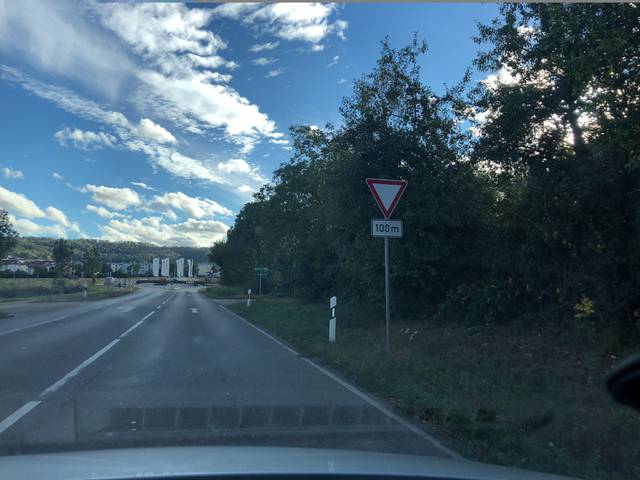
Region: Germany
Coordinates: 48.809, 9.069